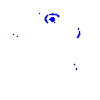
Particle: pion